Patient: sex M, age 31
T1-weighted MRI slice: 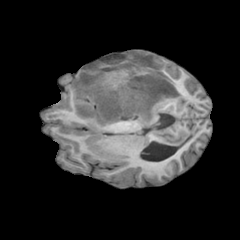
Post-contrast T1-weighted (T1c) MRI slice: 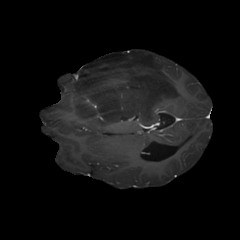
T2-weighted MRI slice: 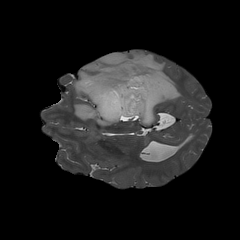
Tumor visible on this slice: yes
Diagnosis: Astrocytoma, IDH-mutant
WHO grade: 3